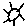
Label: sun